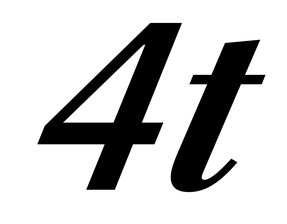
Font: LibreCaslonText-Italic_Bold_Italic